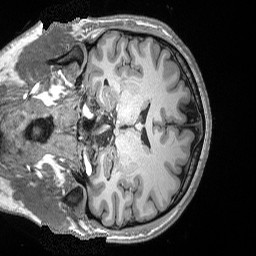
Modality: T1w
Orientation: coronal
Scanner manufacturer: siemens
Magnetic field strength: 3 T
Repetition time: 2.53 s
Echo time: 0.00169 s